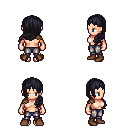
a pixel art fantasy rpg character, female body template, human, light skin, leather shoulder armor, metal pants, raven left-swept hairstyle, brown shoes, four views (front, back, left, right), 2x2 character sprite sheet, small pixel art, hard edges, no anti-aliasing